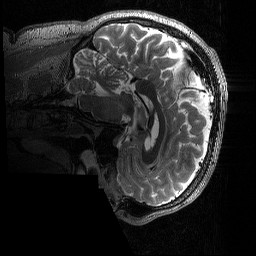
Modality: T2w
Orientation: sagittal
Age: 44
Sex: male
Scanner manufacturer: siemens
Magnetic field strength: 3 T
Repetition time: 3.2 s
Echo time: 0.564 s